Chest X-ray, PA view. Patient: 24 years old, sex M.
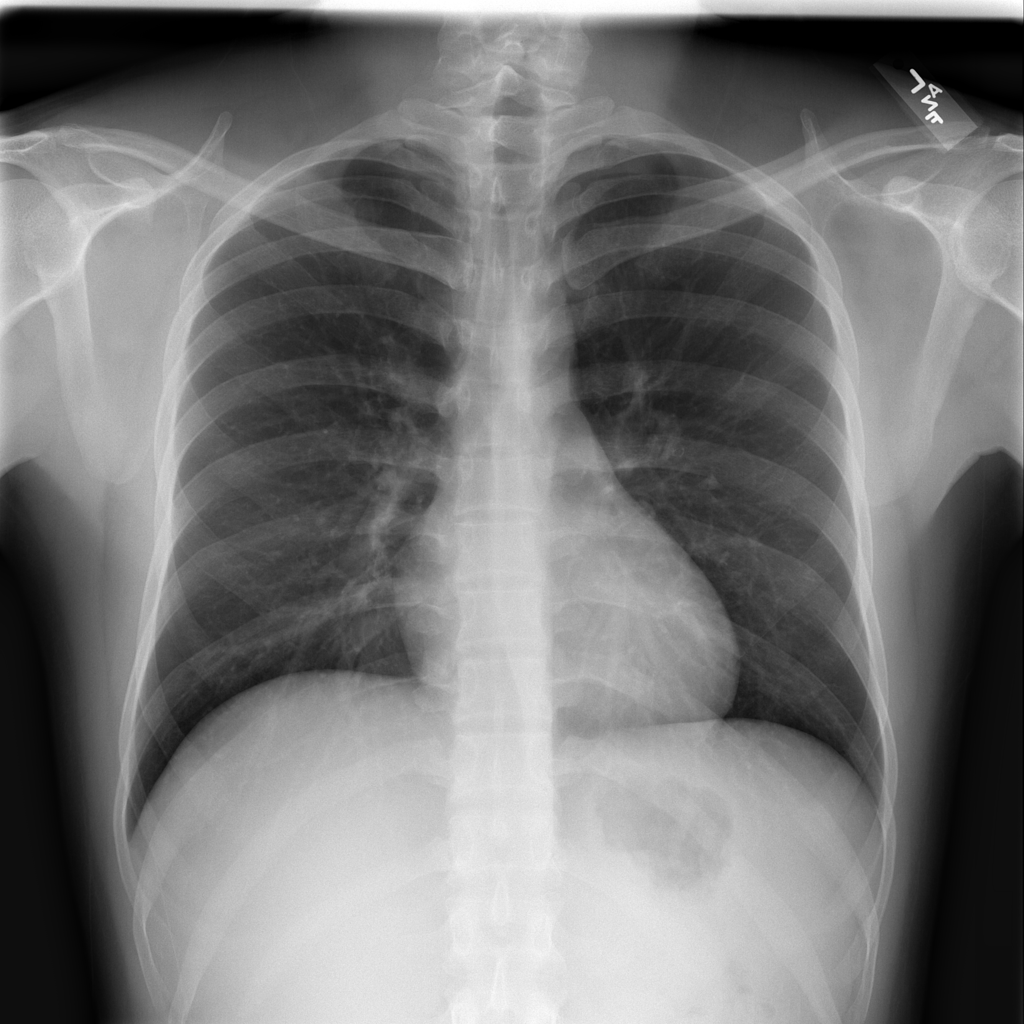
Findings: No Finding